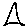
Label: triangle